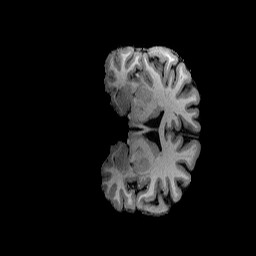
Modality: T1w
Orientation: coronal
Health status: healthy